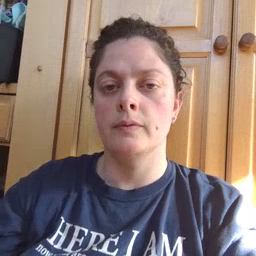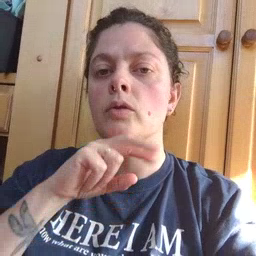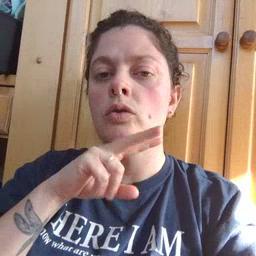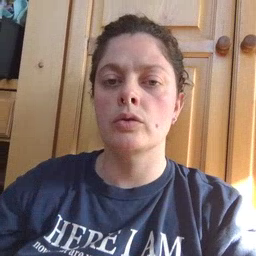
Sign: frog